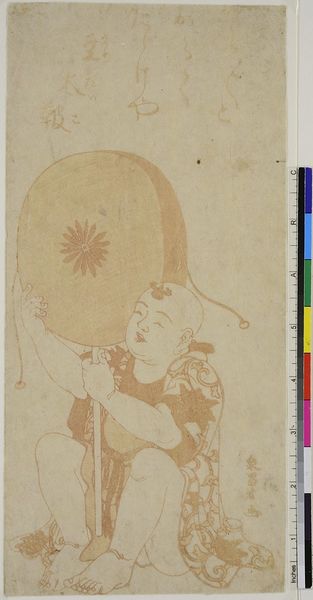
Künstler: Katsukawa Shunzan
Standort: Hamburg
Institution: Museum für Kunst und Gewerbe Hamburg
Schlagwörter: holzschnitt, junge, druckgraphik, druckgrafik, trommel, zeit, edo, reproduktionen, druckerzeugnisse, krankheiten, röteln